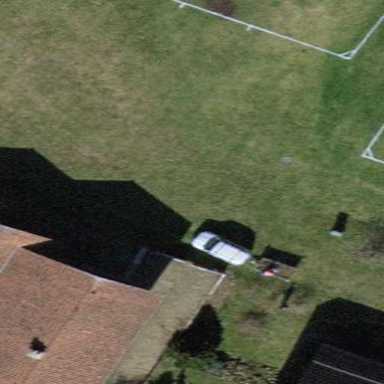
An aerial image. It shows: Semidetached house with gabled roof.